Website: bh-photo
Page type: customer-info-address
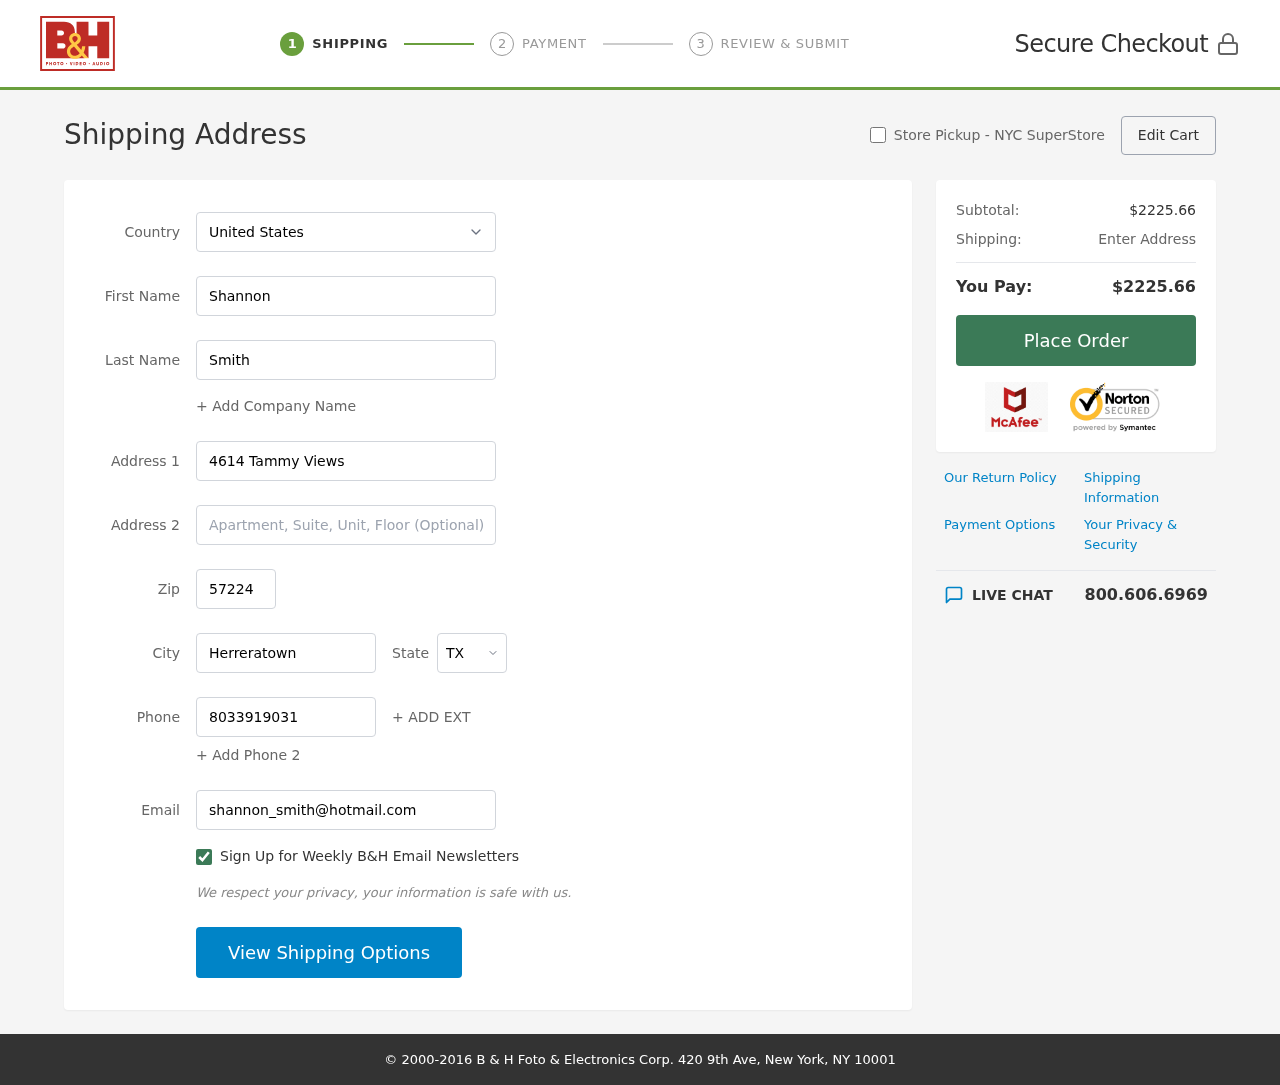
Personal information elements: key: PII_CITY
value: Herreratown
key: PII_COUNTRY
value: United States
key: PII_EMAIL
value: shannon_smith@hotmail.com
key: PII_FIRSTNAME
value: Shannon
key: PII_LASTNAME
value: Smith
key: PII_PHONE
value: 8033919031
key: PII_POSTCODE
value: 57224
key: PII_STATE_ABBR
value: TX
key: PII_STREET
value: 4614 Tammy Views
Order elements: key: ORDER_SUBTOTAL
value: $2225.66
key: ORDER_TOTAL
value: $2225.66